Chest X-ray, PA view. Patient: 15 years old, sex F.
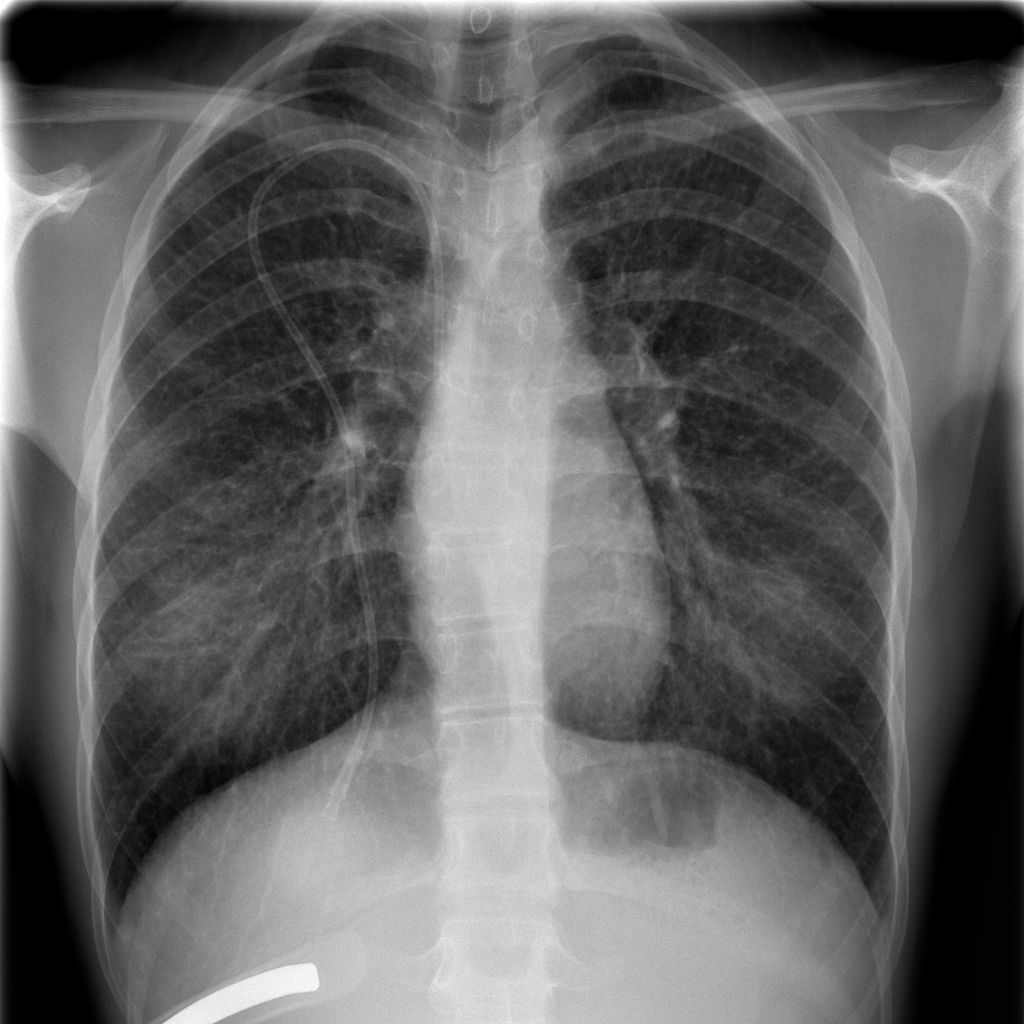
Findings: No Finding